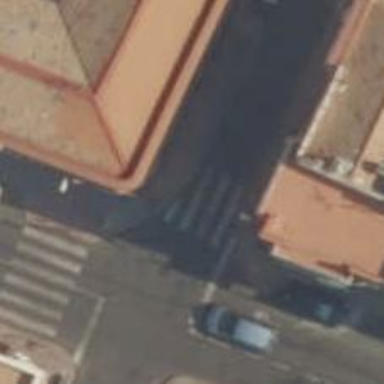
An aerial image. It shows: Uncontrolled zebra crossing on the road.